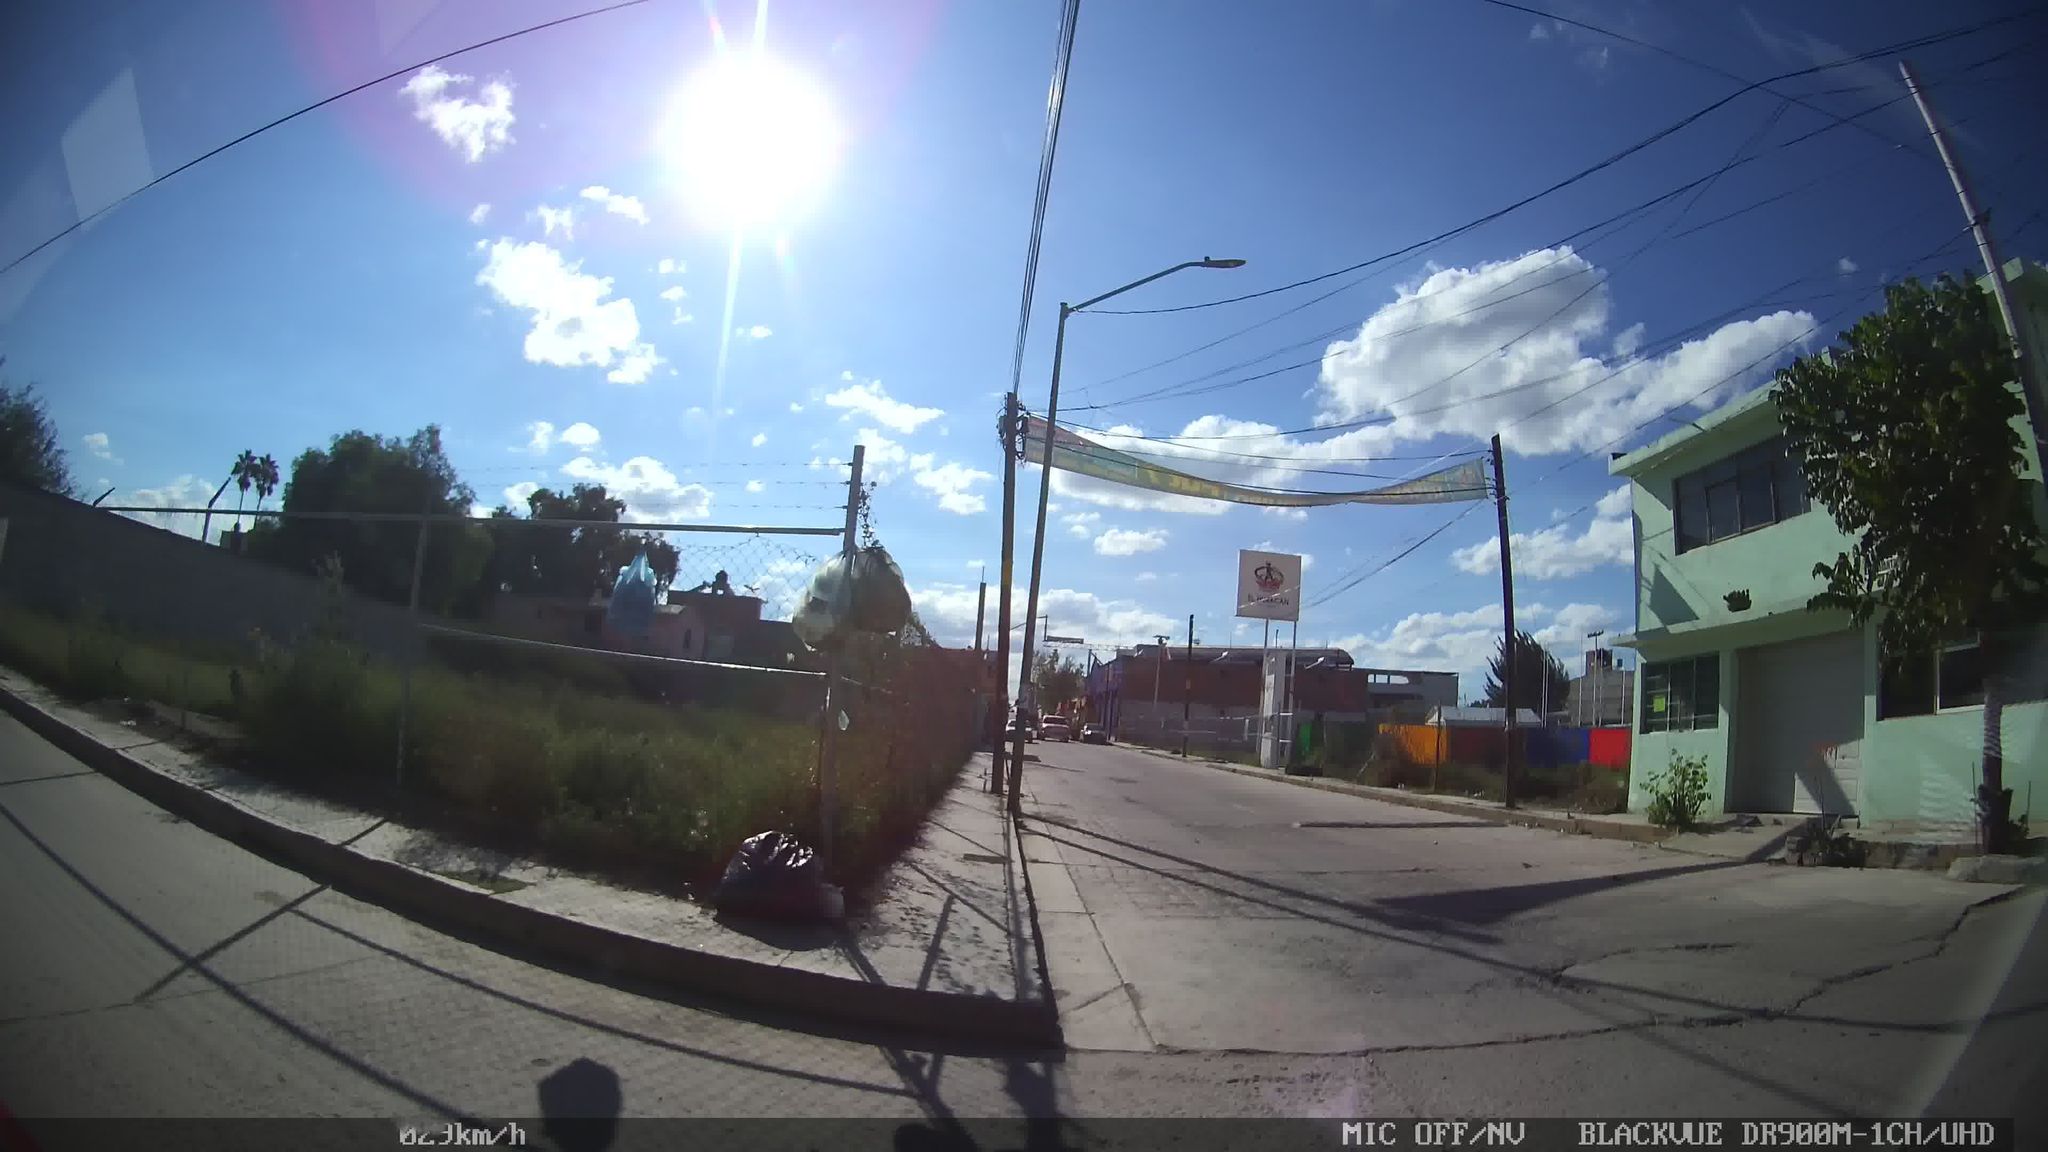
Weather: clear
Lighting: day
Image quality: good
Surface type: cycling surface
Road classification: residential
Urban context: semi-dense urban cluster
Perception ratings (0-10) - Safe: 2.33, Lively: 2.38, Beautiful: 4.84, Boring: 4.29, Depressing: 7.99, Wealthy: 0.31